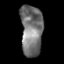
Tissue: prostate
Cell type: Myeloid cells
Senescence score: 0.3469
Nuclear area (px): 1087
Mean DAPI intensity: 117.206